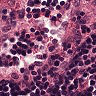
Metastatic tissue present: no